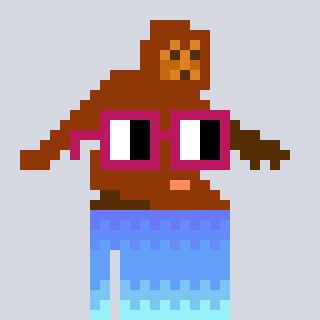
a pixel art character with square dark red glasses, a bigfoot-shaped head and a teal-colored body on a cool background